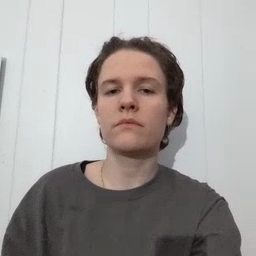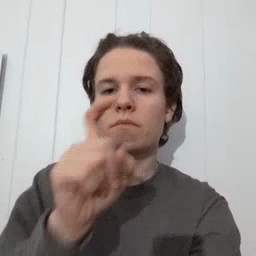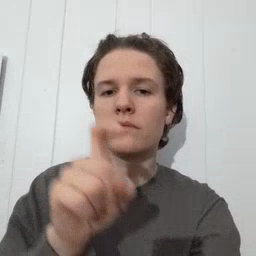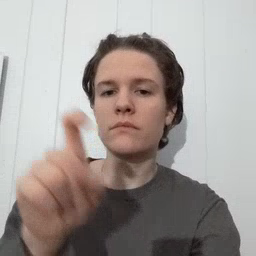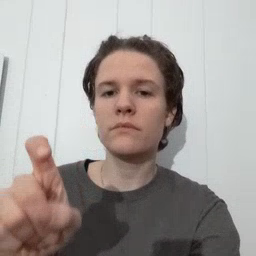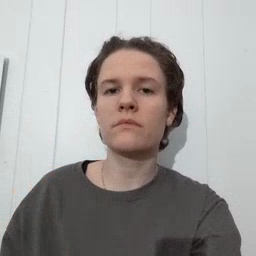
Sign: closet